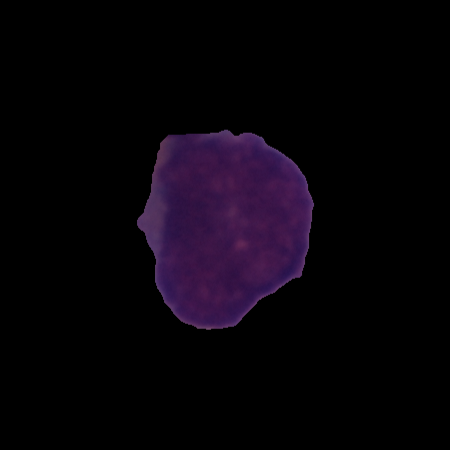
Label: cancer